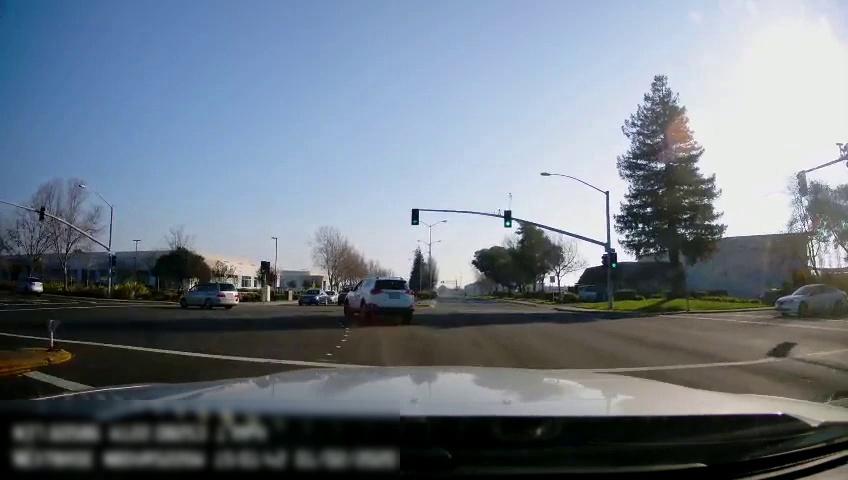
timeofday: Day
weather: Sunny
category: Drivable Space
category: Vehicles | SUV
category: Vehicles | SUV
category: Vehicles | SUV
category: Vehicles | Car
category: Vehicles | SUV
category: Vehicles | Car
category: Vehicles | Car
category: Lanes | Current Lane
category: Traffic | Lights
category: Traffic | Lights
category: Traffic | Lights
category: Traffic | Lights
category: Traffic | Lights
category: Traffic | Lights
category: Traffic | Lights
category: Traffic | Lights